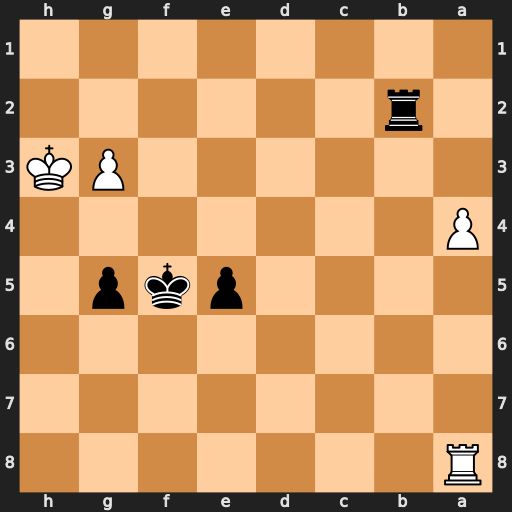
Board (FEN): R7/8/8/4pkp1/P7/6PK/1r6/8
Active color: b
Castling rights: -
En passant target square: -
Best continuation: g4+ Kh4 Rh2#